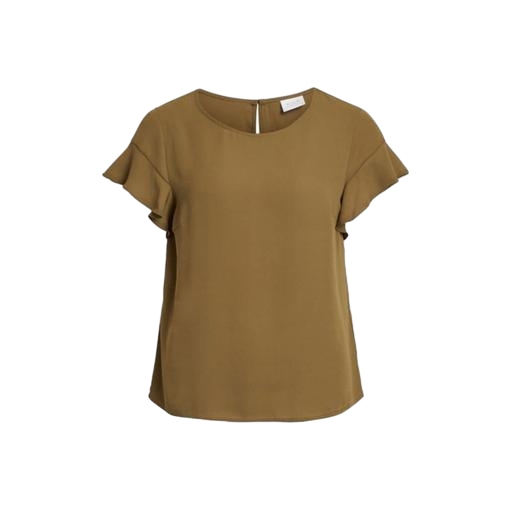
short-sleeved blouse, short-sleeve top only macy, short-sleeve blouse, white background